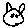
Label: cat